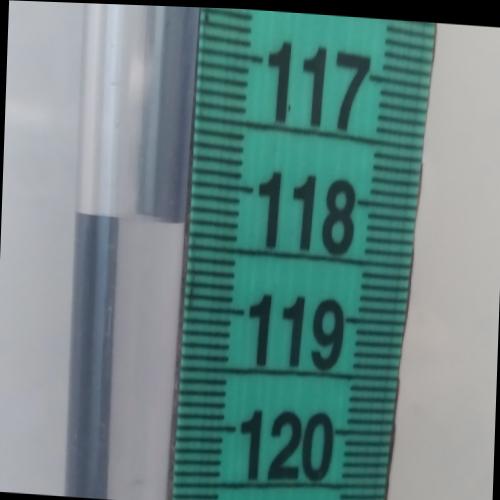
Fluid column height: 118.3 cm